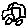
Label: car